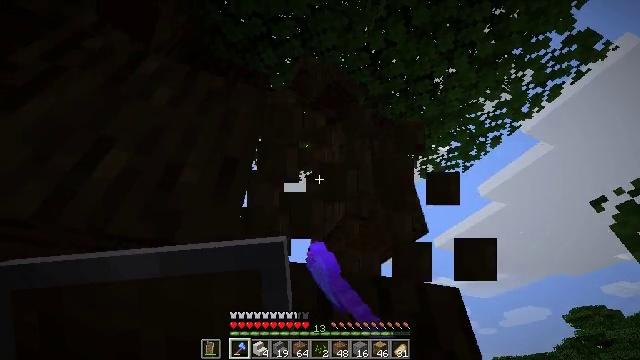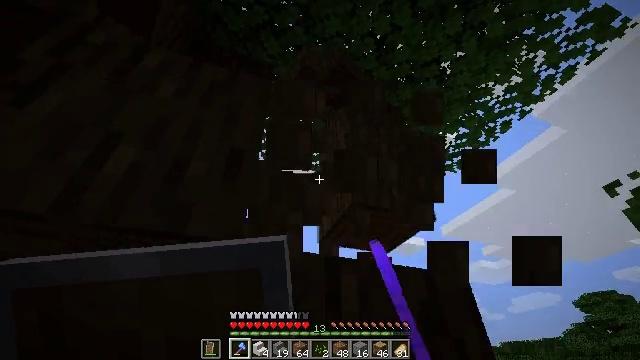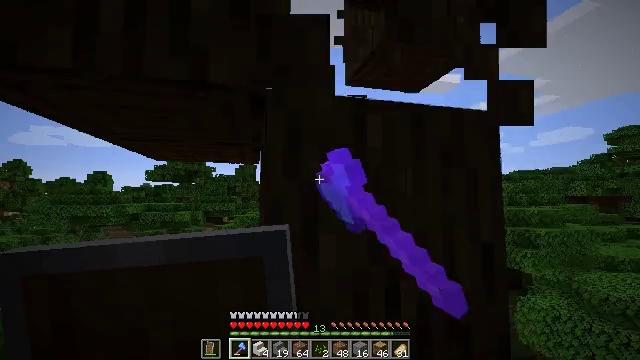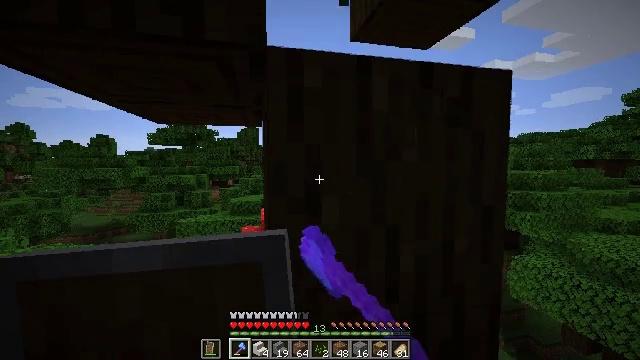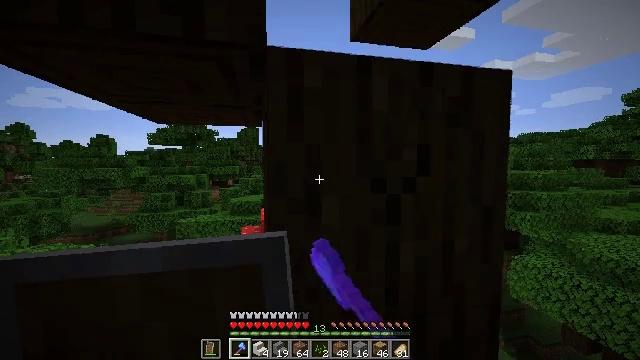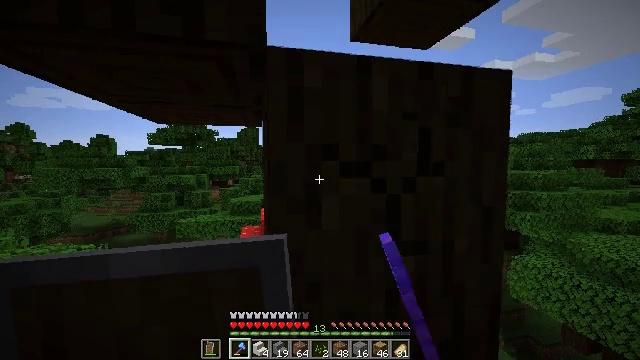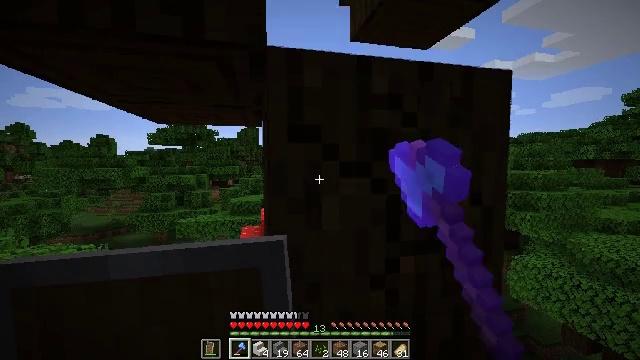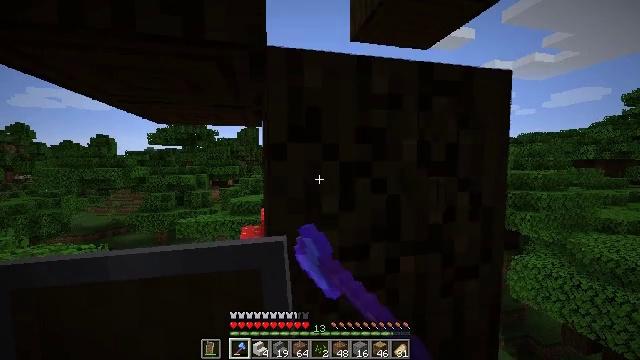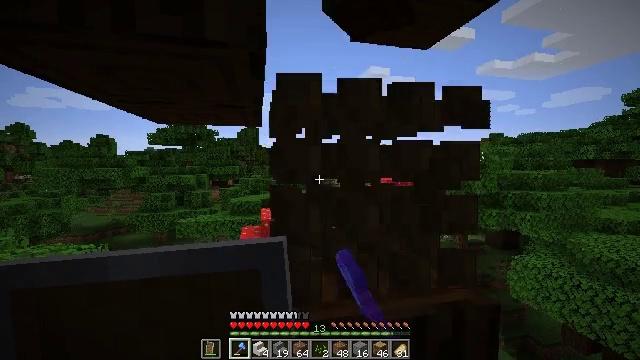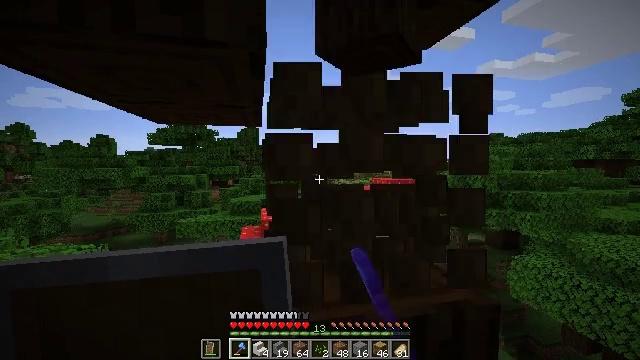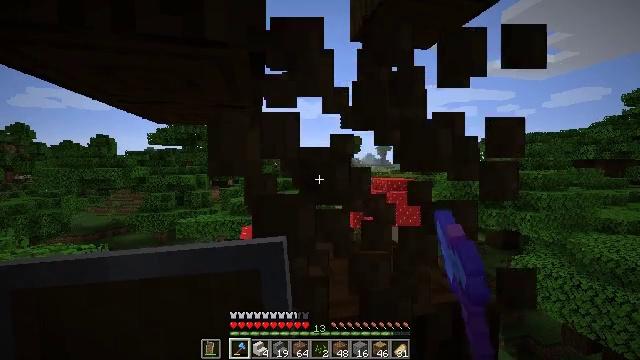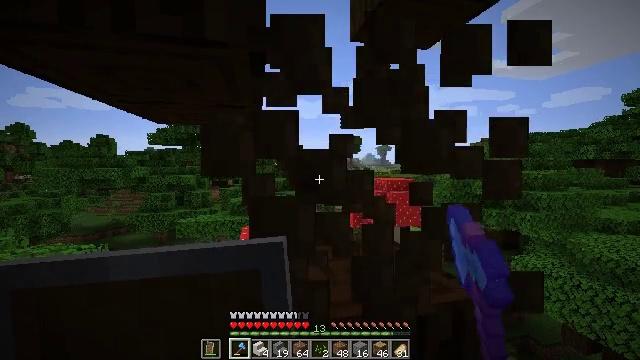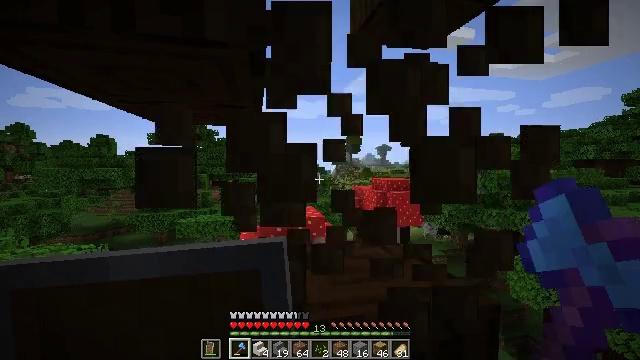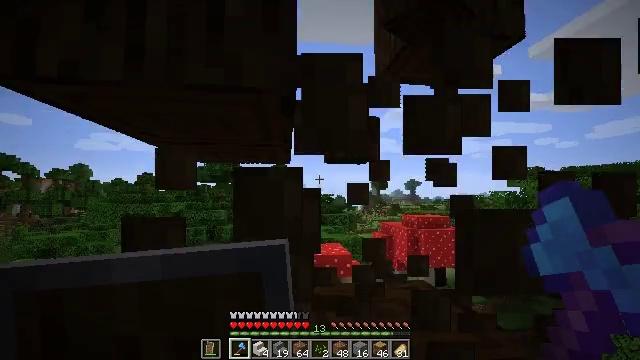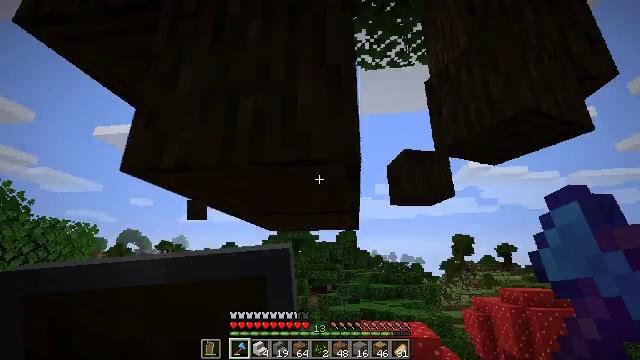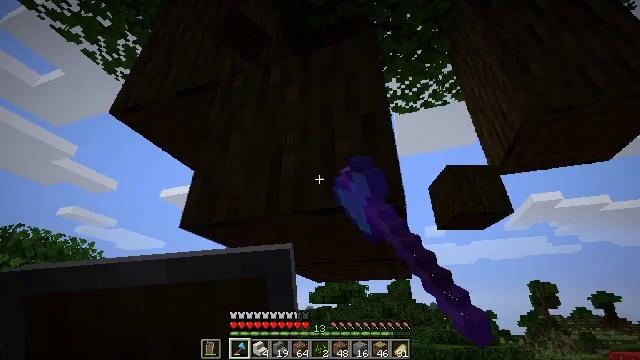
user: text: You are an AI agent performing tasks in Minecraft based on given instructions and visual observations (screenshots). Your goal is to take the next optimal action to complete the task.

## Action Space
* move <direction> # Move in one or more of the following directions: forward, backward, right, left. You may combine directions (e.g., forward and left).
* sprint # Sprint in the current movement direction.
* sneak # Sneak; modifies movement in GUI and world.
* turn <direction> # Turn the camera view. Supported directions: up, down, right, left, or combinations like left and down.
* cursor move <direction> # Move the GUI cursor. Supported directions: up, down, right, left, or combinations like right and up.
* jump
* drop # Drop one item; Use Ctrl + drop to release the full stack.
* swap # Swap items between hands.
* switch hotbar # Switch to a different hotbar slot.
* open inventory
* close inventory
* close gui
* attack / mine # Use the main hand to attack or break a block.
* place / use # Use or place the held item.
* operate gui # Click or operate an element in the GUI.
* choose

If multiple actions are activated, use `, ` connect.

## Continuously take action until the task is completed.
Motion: motion action
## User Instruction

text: Break the dark oak log in the forest.
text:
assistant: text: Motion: turn left and down, attack / mine
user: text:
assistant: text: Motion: turn left and down, attack / mine
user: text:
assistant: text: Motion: turn down, attack / mine
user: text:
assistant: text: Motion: attack / mine
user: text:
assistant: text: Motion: attack / mine
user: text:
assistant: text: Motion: attack / mine
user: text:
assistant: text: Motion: attack / mine
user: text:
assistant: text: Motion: attack / mine
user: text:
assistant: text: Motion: attack / mine
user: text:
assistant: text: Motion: attack / mine
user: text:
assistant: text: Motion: attack / mine
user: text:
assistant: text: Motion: attack / mine
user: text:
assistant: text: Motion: turn left and up, attack / mine
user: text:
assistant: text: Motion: turn left and up, attack / mine
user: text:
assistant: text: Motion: turn left and up, attack / mine
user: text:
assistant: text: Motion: turn left and up, attack / mine
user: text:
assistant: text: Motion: attack / mine
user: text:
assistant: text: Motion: attack / mine
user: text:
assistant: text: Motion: attack / mine
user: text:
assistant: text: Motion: attack / mine
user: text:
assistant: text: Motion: attack / mine
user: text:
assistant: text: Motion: attack / mine
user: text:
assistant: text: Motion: attack / mine
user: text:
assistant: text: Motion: attack / mine
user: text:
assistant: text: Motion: turn up, attack / mine
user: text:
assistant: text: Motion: move right, turn up, attack / mine
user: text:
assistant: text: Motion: move right, turn up, attack / mine
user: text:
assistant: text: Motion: move forward and move right, turn left and up, attack / mine
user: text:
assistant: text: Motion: move forward and move right, turn left and up, attack / mine
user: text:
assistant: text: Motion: move forward, attack / mine